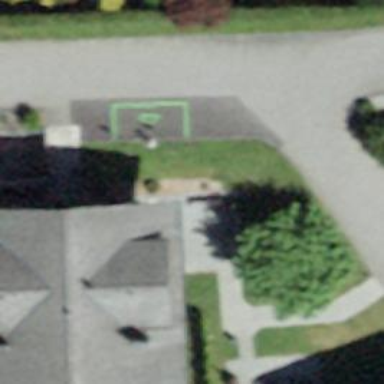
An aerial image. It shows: Charging station.